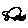
Label: car